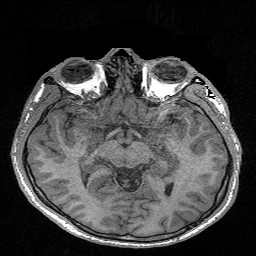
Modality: FLASH
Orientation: coronal
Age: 23
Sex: male